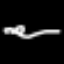
Label: squiggle